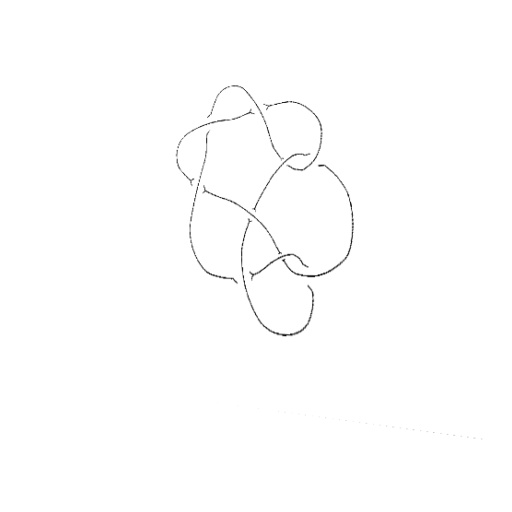
Crossing number: 9